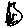
Label: cat